Question: I create one example in Android 3.0 and I use the fragment in it. when I change the mode landscape to portrait or viseversa it give me the error as following but when I comment the fragment calling part it works smoothly as per my changes. for this I create layout-land folder and put may xml file with changes.
does any one have a hint or solution or example for match with this?
this is my fragment:
'''
<fragment
class="com.Organisemee.fragment.TaskListFragment"
android:id="@+id/tasklistfrag"
android:layout_width="match_parent"
android:layout_height="match_parent" />
'''
And this is error:
'''
07-01 12:38:33.363: ERROR/AndroidRuntime(641): java.lang.RuntimeException: Unable to start activity ComponentInfo{com.Organisemee/com.Organisemee.OrganisemeeList}: android.view.InflateException: Binary XML file line #167: Error inflating class fragment
07-01 12:38:33.363: ERROR/AndroidRuntime(641): at android.app.ActivityThread.performLaunchActivity(ActivityThread.java:1736)
07-01 12:38:33.363: ERROR/AndroidRuntime(641): at android.app.ActivityThread.handleLaunchActivity(ActivityThread.java:1752)
07-01 12:38:33.363: ERROR/AndroidRuntime(641): at android.app.ActivityThread.handleRelaunchActivity(ActivityThread.java:3096)
07-01 12:38:33.363: ERROR/AndroidRuntime(641): at android.app.ActivityThread.access$1600(ActivityThread.java:123)
07-01 12:38:33.363: ERROR/AndroidRuntime(641): at android.app.ActivityThread$H.handleMessage(ActivityThread.java:997)
07-01 12:38:33.363: ERROR/AndroidRuntime(641): at android.os.Handler.dispatchMessage(Handler.java:99)
07-01 12:38:33.363: ERROR/AndroidRuntime(641): at android.os.Looper.loop(Looper.java:126)
07-01 12:38:33.363: ERROR/AndroidRuntime(641): at android.app.ActivityThread.main(ActivityThread.java:3997)
07-01 12:38:33.363: ERROR/AndroidRuntime(641): at java.lang.reflect.Method.invokeNative(Native Method)
07-01 12:38:33.363: ERROR/AndroidRuntime(641): at java.lang.reflect.Method.invoke(Method.java:491)
07-01 12:38:33.363: ERROR/AndroidRuntime(641): at com.android.internal.os.ZygoteInit$MethodAndArgsCaller.run(ZygoteInit.java:841)
07-01 12:38:33.363: ERROR/AndroidRuntime(641): at com.android.internal.os.ZygoteInit.main(ZygoteInit.java:599)
07-01 12:38:33.363: ERROR/AndroidRuntime(641): at dalvik.system.NativeStart.main(Native Method)
07-01 12:38:33.363: ERROR/AndroidRuntime(641): Caused by: android.view.InflateException: Binary XML file line #167: Error inflating class fragment
07-01 12:38:33.363: ERROR/AndroidRuntime(641): at android.view.LayoutInflater.createViewFromTag(LayoutInflater.java:688)
07-01 12:38:33.363: ERROR/AndroidRuntime(641): at android.view.LayoutInflater.rInflate(LayoutInflater.java:724)
07-01 12:38:33.363: ERROR/AndroidRuntime(641): at android.view.LayoutInflater.rInflate(LayoutInflater.java:727)
07-01 12:38:33.363: ERROR/AndroidRuntime(641): at android.view.LayoutInflater.inflate(LayoutInflater.java:479)
07-01 12:38:33.363: ERROR/AndroidRuntime(641): at android.view.LayoutInflater.inflate(LayoutInflater.java:391)
07-01 12:38:33.363: ERROR/AndroidRuntime(641): at android.view.LayoutInflater.inflate(LayoutInflater.java:347)
07-01 12:38:33.363: ERROR/AndroidRuntime(641): at com.android.internal.policy.impl.PhoneWindow.setContentView(PhoneWindow.java:224)
07-01 12:38:33.363: ERROR/AndroidRuntime(641): at android.app.Activity.setContentView(Activity.java:1777)
07-01 12:38:33.363: ERROR/AndroidRuntime(641): at com.Organisemee.OrganisemeeList.onCreate(OrganisemeeList.java:73)
07-01 12:38:33.363: ERROR/AndroidRuntime(641): at android.app.Instrumentation.callActivityOnCreate(Instrumentation.java:1048)
07-01 12:38:33.363: ERROR/AndroidRuntime(641): at android.app.ActivityThread.performLaunchActivity(ActivityThread.java:1700)
07-01 12:38:33.363: ERROR/AndroidRuntime(641): ... 12 more
07-01 12:38:33.363: ERROR/AndroidRuntime(641): Caused by: java.lang.IllegalStateException: Fragment com.Organisemee.fragment.TaskListFragment did not create a view.
07-01 12:38:33.363: ERROR/AndroidRuntime(641): at android.app.Activity.onCreateView(Activity.java:4114)
07-01 12:38:33.363: ERROR/AndroidRuntime(641): at android.view.LayoutInflater.createViewFromTag(LayoutInflater.java:664)
07-01 12:38:33.363: ERROR/AndroidRuntime(641): ... 22 more
'''

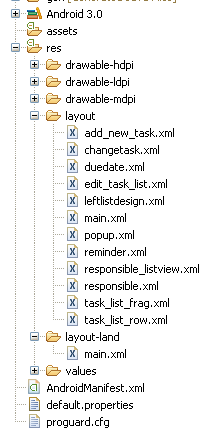
Answer: Need to define a Fragment in XML Like This.
'''
<RelativeLayout
android:id="@+id/main_tasklist_layout"
android:layout_width="match_parent"
android:layout_height="match_parent"
android:layout_toRightOf="@+id/main_viewmenu_layout"
android:layout_below="@+id/main_tasklist_outer">
<fragment
class="com.Organisemee.fragment.TaskListFragment"
android:id="@+id/tasklistfrag"
android:layout_width="match_parent"
android:layout_height="match_parent"/>
</RelativeLayout>
'''
To Call the Fragment put this code in java file
'''
Fragment f = listFragment();
FragmentTransaction ListFragft = getFragmentManager().beginTransaction();
ListFragft.replace(R.id.main_tasklist_layout, f);
ListFragft.setTransition(FragmentTransaction.TRANSIT_FRAGMENT_FADE);
ListFragft.addToBackStack(null);
ListFragft.commit();
'''
This Works fine in change both orientation, landscape to portrait and vice versa.